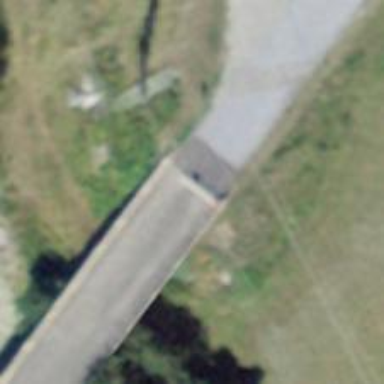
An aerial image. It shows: Lift gate barrier.